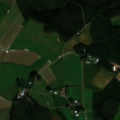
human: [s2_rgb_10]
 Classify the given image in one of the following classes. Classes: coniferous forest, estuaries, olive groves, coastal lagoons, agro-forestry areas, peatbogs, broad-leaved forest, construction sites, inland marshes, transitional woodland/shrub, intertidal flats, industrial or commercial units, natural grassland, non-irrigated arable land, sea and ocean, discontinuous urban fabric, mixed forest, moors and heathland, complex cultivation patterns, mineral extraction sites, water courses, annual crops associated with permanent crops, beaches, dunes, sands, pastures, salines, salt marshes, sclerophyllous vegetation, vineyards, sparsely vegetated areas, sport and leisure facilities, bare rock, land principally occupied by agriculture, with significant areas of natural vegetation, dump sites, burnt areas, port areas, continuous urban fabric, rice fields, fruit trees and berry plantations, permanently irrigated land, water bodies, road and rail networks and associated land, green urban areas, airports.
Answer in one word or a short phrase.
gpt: non-irrigated arable land, land principally occupied by agriculture, with significant areas of natural vegetation, coniferous forest, mixed forest